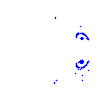
Particle: electron